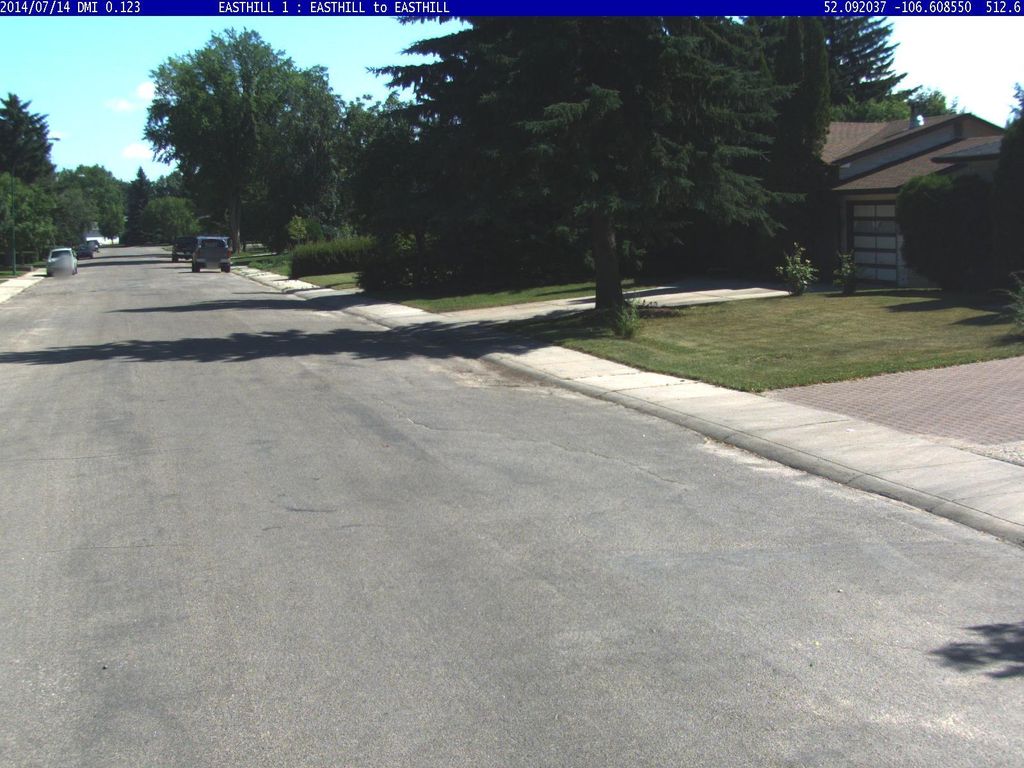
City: saskatoon